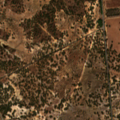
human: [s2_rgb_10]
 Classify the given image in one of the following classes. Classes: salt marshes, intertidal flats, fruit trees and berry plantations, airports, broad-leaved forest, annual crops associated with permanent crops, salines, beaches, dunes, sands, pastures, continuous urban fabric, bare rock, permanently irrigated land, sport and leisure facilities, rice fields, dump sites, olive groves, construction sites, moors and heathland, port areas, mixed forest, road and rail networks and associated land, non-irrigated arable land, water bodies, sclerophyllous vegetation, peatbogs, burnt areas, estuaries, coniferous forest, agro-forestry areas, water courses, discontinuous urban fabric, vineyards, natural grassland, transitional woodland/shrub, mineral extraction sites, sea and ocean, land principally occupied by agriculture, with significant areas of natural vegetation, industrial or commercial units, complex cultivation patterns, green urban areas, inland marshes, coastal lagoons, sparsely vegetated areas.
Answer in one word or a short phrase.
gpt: non-irrigated arable land, land principally occupied by agriculture, with significant areas of natural vegetation, broad-leaved forest, transitional woodland/shrub